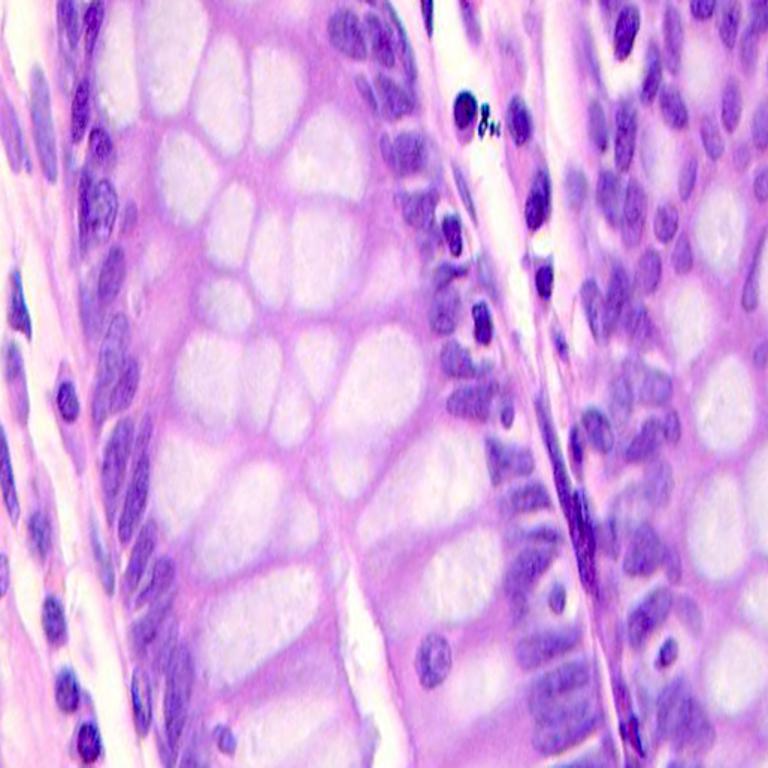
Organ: colon
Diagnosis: benign